Question: I am trying to create custom button for pinterest. I was able to use a custom image as a button but it is not working properly.
Here is the CSS I am using.
'''
span[data-pin-log="button_pinit_bookmarklet"] {
}
span[data-pin-log="button_pinit_bookmarklet"]::after {
content: url('../images/icon.png');
}
'''

In the ScreenShot I have marked the button I am working on using red color. I have marked the areas I want to get rid off using blue color.
I am stuck on this problem for more than 12 hours. So, any help will be really appreciated.
You can get the Pinterest Button Using these codes
'''
<a data-pin-do="buttonBookmark" href="https://www.pinterest.com/pin/create/button/"></a>
<script async defer src="//assets.pinterest.com/js/pinit.js"></script>
'''
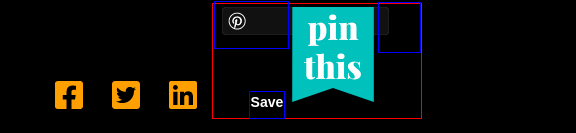
Answer: ## For custom button
---
The 'data-pin-custom="true"' attribute is important because it keeps your custom markup, including your 'HTML and CSS'.
'''
<a href="https://www.pinterest.com/pin/create/button/"
data-pin-do="buttonBookmark"
data-pin-custom="true">
--YOUR CUSTOM HTML--
</a>
'''
--YOUR CUSTOM HTML-- Given likes as below
'''
<img src="https://developers.pinterest.com/static/img/badge.svg" width="25" height="25">
'''
'''
<p>Ordinary button</p>
<a data-pin-do="buttonBookmark" href="https://www.pinterest.com/pin/create/button/"></a>
<script async defer src="//assets.pinterest.com/js/pinit.js"></script>
<p>Custom button</p>
<a data-pin-do="buttonPin" href="" data-pin-custom="true">
<img src="https://developers.pinterest.com/static/img/badge.svg" width="25" height="25">
</a>
'''
: Visit <URL>